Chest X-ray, PA view. Patient: 72 years old, sex F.
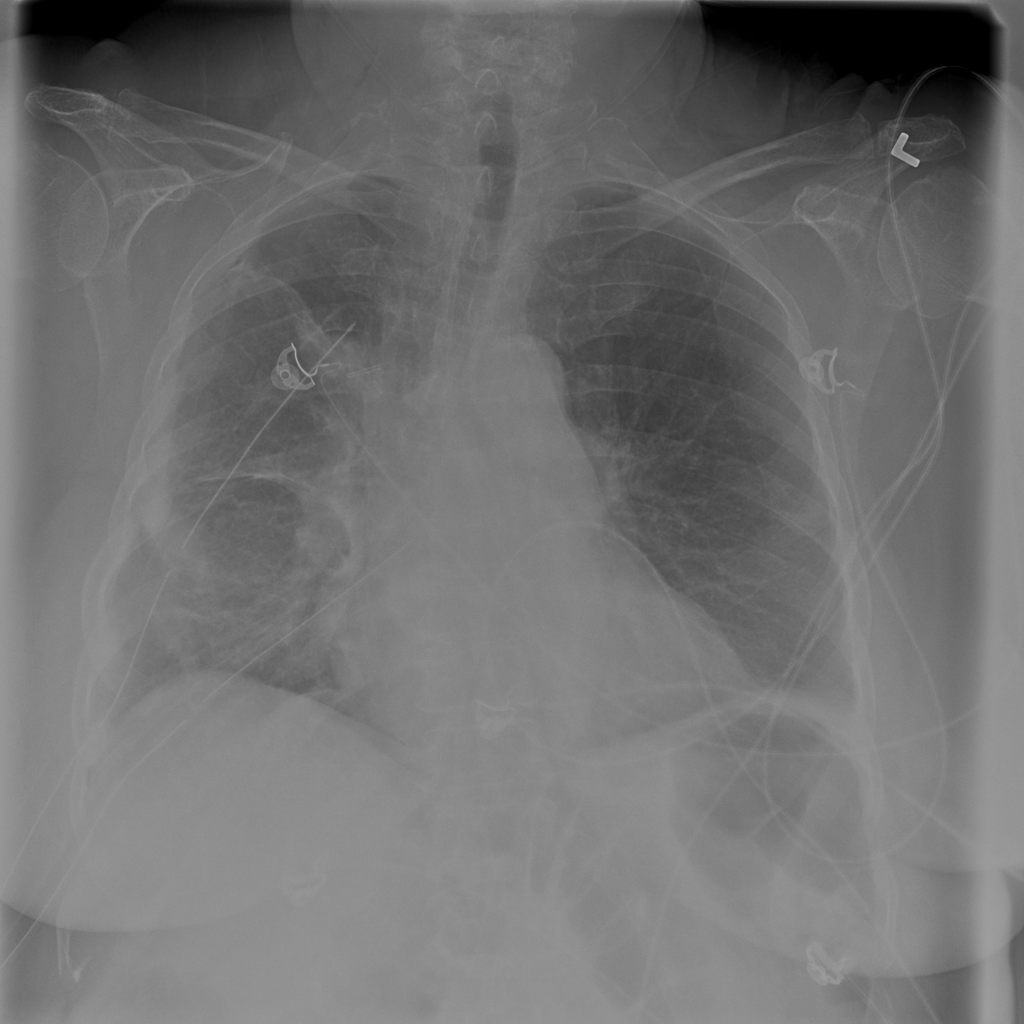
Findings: Atelectasis